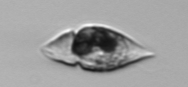
Label: Amphidinium